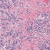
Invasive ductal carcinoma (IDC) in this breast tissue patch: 1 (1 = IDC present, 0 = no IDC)